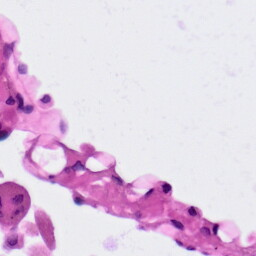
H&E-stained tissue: Lung